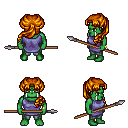
a pixel art fantasy rpg character, male body template, orc, green skin, chain tabard jacket, teal pants, dark blonde princess hairstyle, bracelets, spear, four views (front, back, left, right), 2x2 character sprite sheet, small pixel art, hard edges, no anti-aliasing